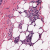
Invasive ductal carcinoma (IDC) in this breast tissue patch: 1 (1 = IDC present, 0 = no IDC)